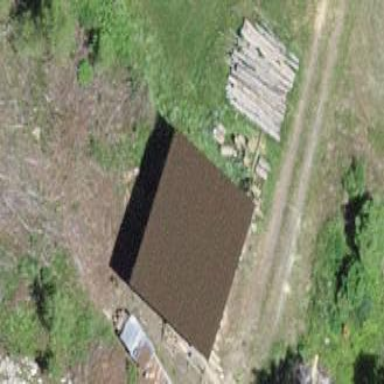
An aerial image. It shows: Barn.